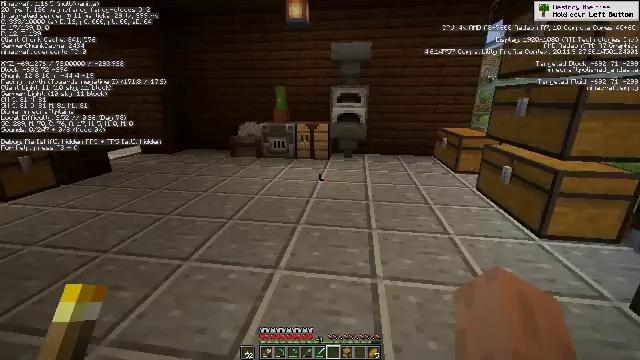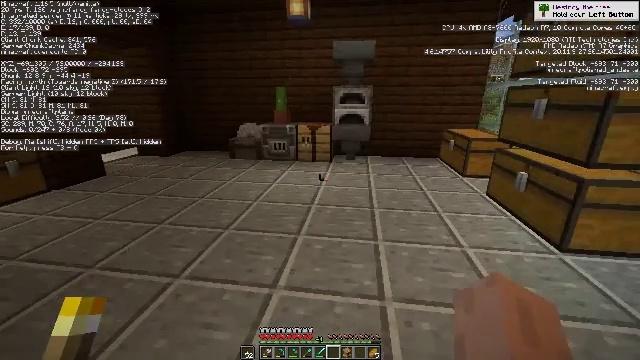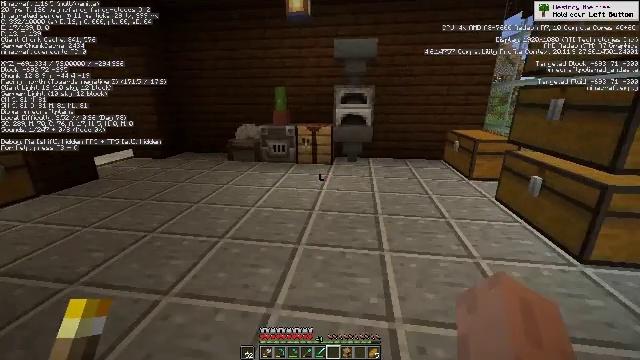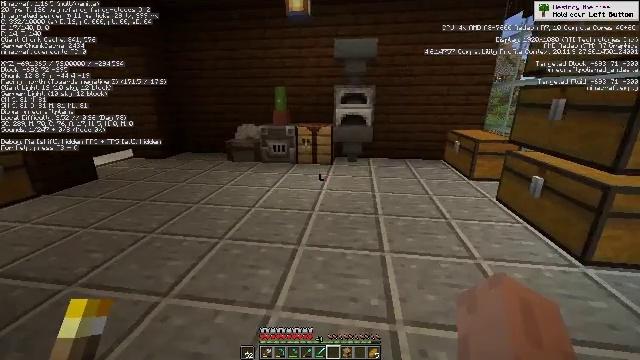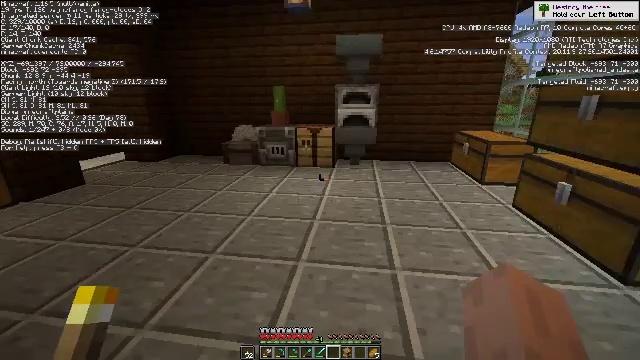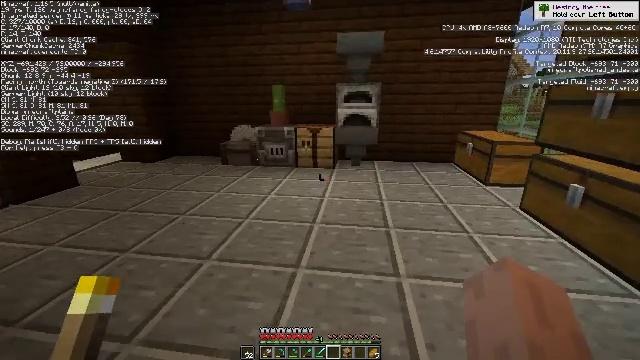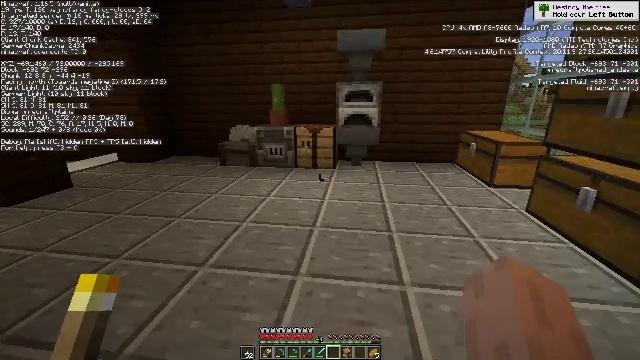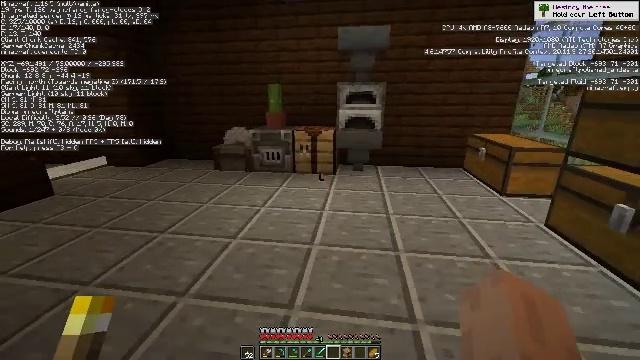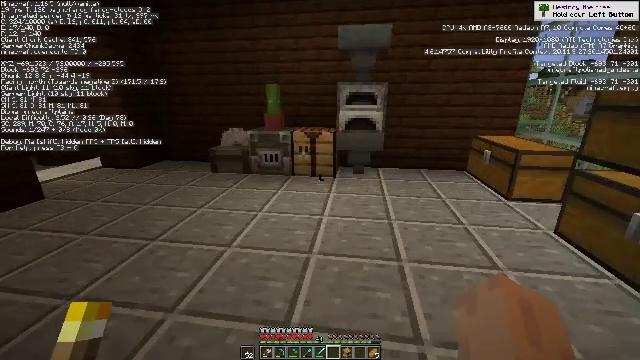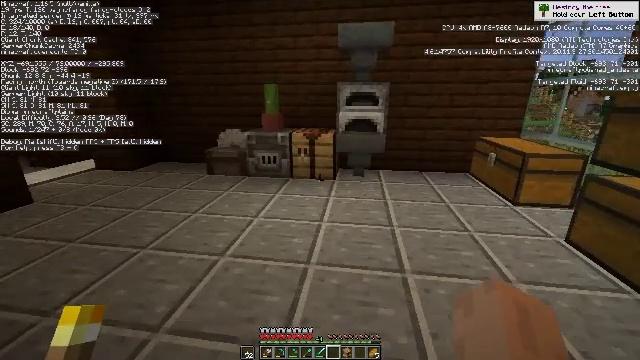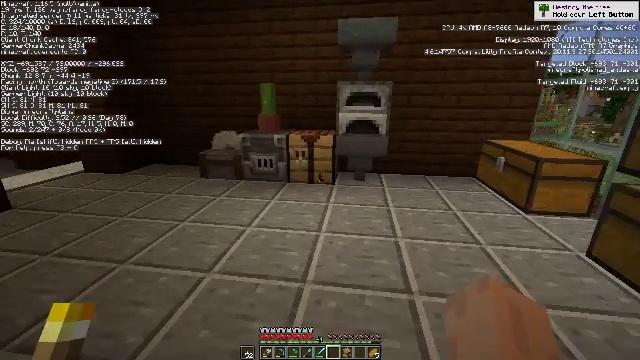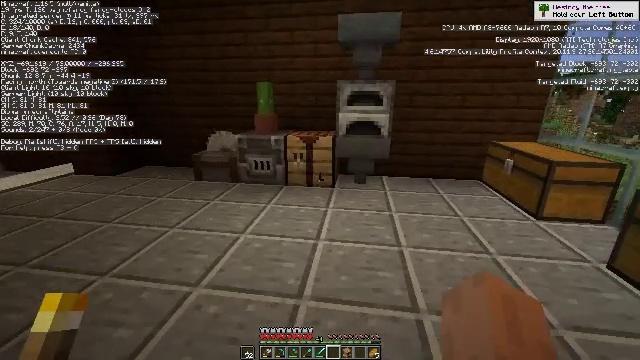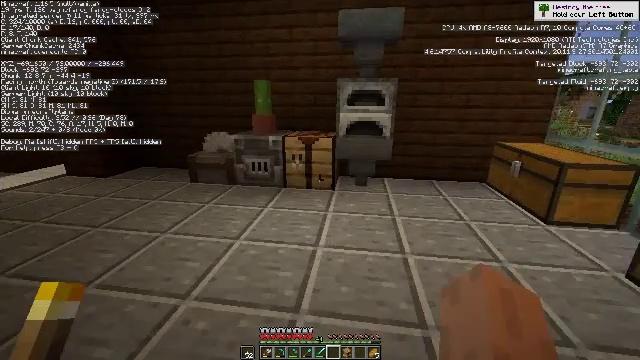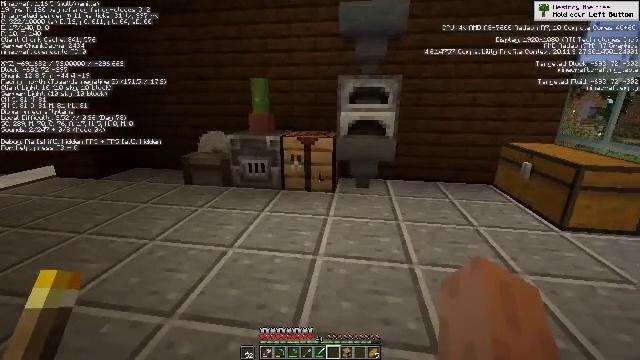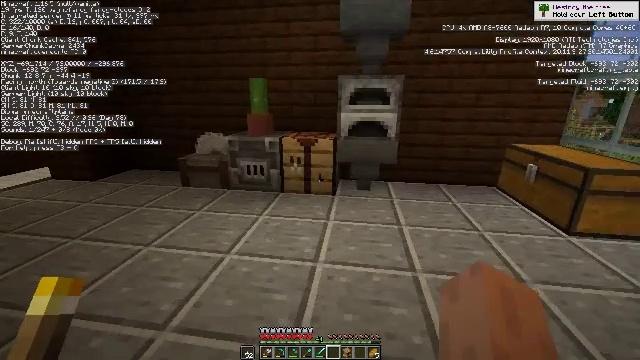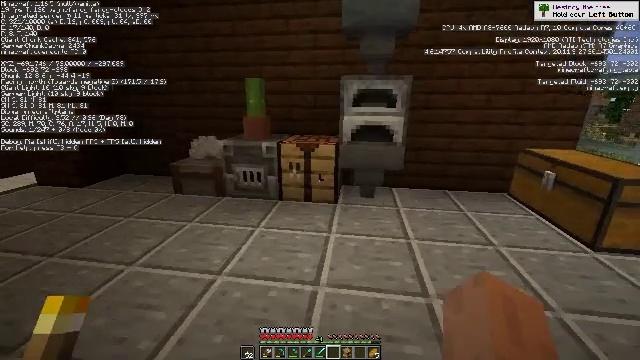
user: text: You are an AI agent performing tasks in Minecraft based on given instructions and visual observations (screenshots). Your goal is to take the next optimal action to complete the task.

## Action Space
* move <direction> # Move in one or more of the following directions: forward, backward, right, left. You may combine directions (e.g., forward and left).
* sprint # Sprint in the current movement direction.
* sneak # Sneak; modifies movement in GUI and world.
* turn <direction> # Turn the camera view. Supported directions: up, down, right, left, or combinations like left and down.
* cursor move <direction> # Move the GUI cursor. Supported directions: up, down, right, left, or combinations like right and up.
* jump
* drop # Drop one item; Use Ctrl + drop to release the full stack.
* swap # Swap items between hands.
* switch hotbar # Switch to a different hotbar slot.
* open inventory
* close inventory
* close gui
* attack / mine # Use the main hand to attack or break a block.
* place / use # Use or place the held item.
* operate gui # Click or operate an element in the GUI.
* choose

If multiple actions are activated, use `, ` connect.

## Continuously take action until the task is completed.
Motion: motion action
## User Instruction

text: Create a black bed using wooden planks and black wool.
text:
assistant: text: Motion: move forward
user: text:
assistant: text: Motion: move forward
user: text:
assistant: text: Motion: move forward
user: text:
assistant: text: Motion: move forward
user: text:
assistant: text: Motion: move forward
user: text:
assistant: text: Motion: move forward
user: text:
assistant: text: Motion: move forward
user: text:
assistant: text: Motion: move forward
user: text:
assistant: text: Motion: move forward
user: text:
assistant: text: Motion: move forward
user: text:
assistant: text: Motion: move forward
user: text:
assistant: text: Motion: move forward
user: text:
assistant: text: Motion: move forward
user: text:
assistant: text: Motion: move forward
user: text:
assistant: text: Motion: move forward
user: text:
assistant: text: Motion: move forward, turn right
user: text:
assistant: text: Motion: move forward, turn right and down
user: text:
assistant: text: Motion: move forward, turn right and up
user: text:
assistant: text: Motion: move forward, turn right and up
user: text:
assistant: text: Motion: move forward
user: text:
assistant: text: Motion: move forward
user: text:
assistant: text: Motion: move forward
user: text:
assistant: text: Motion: move forward
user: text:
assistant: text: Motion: move forward
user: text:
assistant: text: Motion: move forward
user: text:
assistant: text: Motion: move forward
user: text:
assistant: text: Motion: move forward
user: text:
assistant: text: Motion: move forward
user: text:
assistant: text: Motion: move forward, turn right
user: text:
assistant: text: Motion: move forward, turn right and down